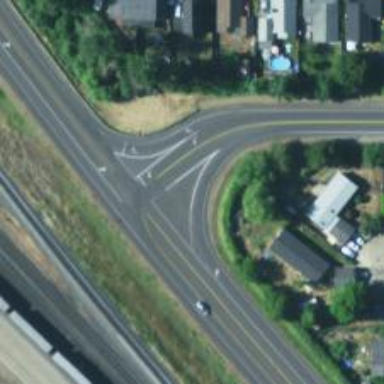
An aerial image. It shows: Tertiary link road.